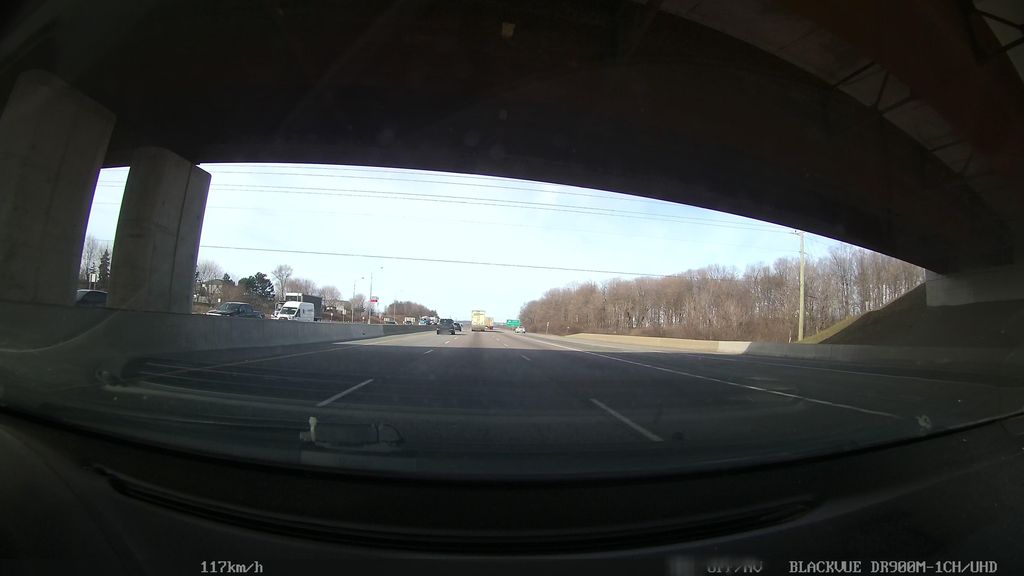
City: kitchener-waterloo